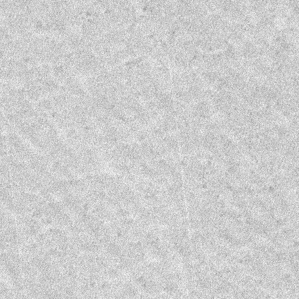
Label: frost